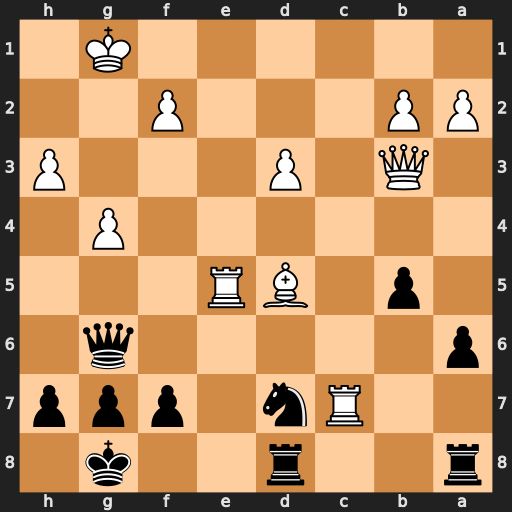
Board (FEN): r2r2k1/2Rn1ppp/p5q1/1p1BR3/6P1/1Q1P3P/PP3P2/6K1
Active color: b
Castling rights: -
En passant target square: -
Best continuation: Nxe5 Bxa8 Qd6 Qc2 Rxa8 Rc8+ Rxc8 Qxc8+ Qf8